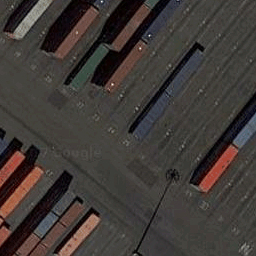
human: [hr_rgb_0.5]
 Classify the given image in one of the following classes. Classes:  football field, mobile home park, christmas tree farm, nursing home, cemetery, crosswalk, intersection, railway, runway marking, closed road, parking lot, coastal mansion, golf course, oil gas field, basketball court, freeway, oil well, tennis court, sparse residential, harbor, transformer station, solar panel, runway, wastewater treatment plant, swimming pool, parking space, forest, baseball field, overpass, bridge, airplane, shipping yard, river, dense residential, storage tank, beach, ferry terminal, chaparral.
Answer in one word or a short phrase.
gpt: shipping yard